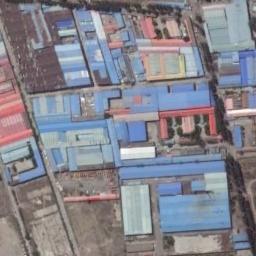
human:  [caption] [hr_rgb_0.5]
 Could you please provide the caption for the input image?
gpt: In an industrial area, There are factories and roads, Green belts, And free land .

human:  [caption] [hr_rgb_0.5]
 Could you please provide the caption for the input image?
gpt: The industrial area has lots of workshops of different colors and sizes .

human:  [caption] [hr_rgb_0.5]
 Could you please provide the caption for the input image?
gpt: Many houses of different shapes and sizes are in the industrial area .

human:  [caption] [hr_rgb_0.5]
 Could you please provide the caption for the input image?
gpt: The industrial area is crowded .

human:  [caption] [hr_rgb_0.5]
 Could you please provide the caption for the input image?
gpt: There are some blue buildings and red buildings on the industrial area .